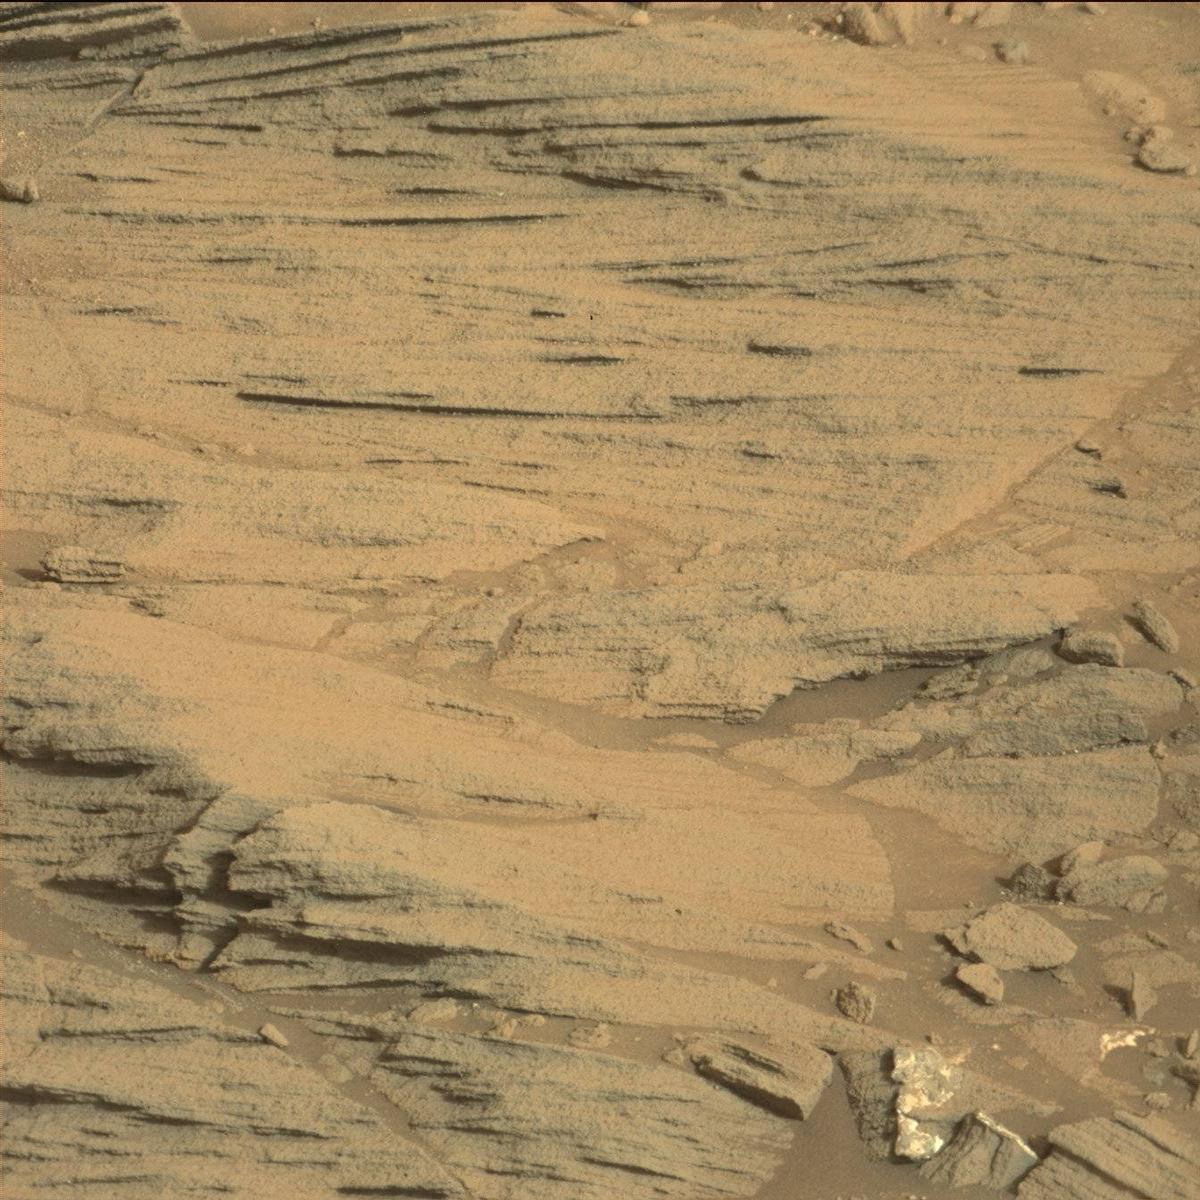
Terrain classes present: Bedrock, Sand / Soil